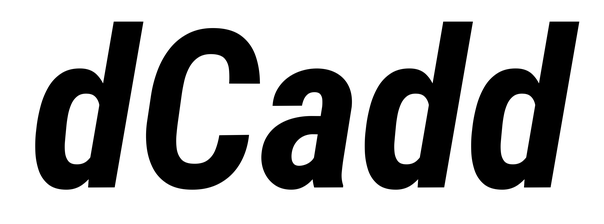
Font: Roboto-Italic_Condensed_Bold_Italic